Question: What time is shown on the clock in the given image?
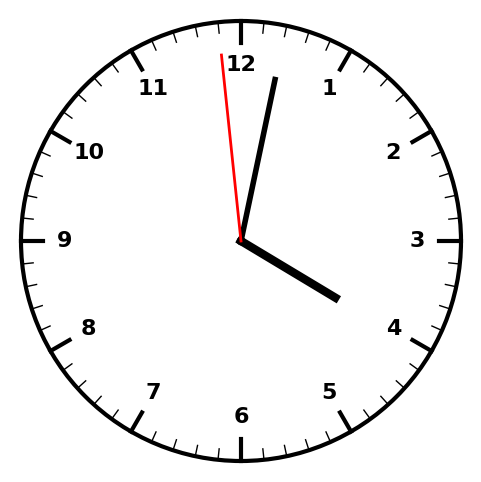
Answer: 04:01:59